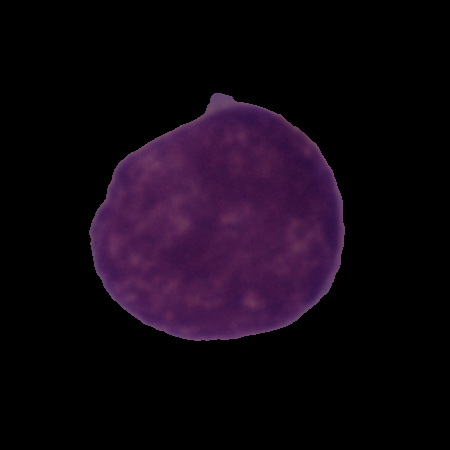
Label: cancer